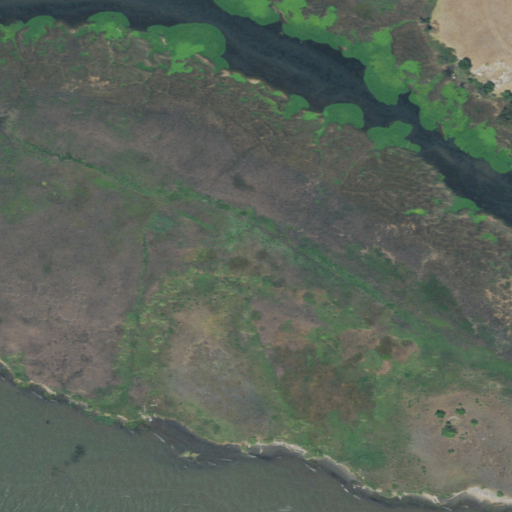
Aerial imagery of island in California named Montezuma Island containing herbaceous wetlands, open water, grassland, and medium intensity development